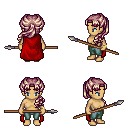
a pixel art fantasy rpg character, female body template, human, tanned skin, red cape, teal pants, white blonde princess hairstyle, bracelets, spear, four views (front, back, left, right), 2x2 character sprite sheet, small pixel art, hard edges, no anti-aliasing